Question: Why those 4 files will copy to Windows/System32 folder when install the new JDK?

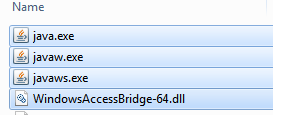
Answer: They do this to get around problems when the Java executable path is not set in the %Path% environment variable.
Read more here: <URL>